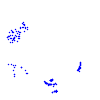
Particle: pion